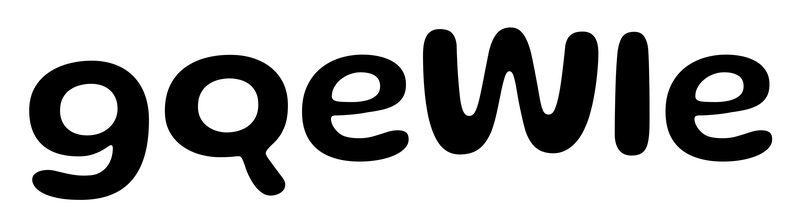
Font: Gluten_Medium